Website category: university
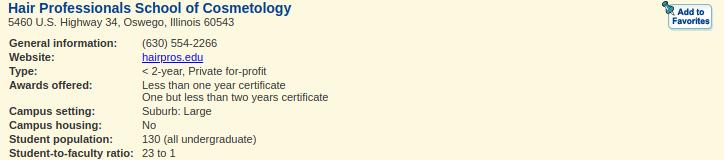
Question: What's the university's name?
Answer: Hair Professionals School of Cosmetology

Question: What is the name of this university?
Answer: Hair Professionals School of Cosmetology

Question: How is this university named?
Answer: Hair Professionals School of Cosmetology

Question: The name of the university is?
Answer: Hair Professionals School of Cosmetology

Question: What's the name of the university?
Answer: Hair Professionals School of Cosmetology

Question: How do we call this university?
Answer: Hair Professionals School of Cosmetology

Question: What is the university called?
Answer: Hair Professionals School of Cosmetology

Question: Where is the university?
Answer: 5460 U.S. Highway 34, Oswego, Illinois 60543

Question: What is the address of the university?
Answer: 5460 U.S. Highway 34, Oswego, Illinois 60543

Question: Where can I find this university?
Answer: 5460 U.S. Highway 34, Oswego, Illinois 60543

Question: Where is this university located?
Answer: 5460 U.S. Highway 34, Oswego, Illinois 60543

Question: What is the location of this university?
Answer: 5460 U.S. Highway 34, Oswego, Illinois 60543

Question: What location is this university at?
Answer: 5460 U.S. Highway 34, Oswego, Illinois 60543

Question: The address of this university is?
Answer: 5460 U.S. Highway 34, Oswego, Illinois 60543

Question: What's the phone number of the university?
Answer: (630) 554-2266

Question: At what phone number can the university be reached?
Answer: (630) 554-2266

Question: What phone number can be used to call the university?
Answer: (630) 554-2266

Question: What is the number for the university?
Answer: (630) 554-2266

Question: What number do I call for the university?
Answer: (630) 554-2266

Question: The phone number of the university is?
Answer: (630) 554-2266

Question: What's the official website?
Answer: hairpros.edu

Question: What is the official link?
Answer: hairpros.edu

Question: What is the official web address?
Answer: hairpros.edu

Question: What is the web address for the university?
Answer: hairpros.edu

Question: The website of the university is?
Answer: hairpros.edu

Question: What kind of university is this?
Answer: < 2-year, Private for-profit

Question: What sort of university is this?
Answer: < 2-year, Private for-profit

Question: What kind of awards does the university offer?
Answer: Less than one year certificate One but less than two years certificate

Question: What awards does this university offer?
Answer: Less than one year certificate One but less than two years certificate

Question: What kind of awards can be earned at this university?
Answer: Less than one year certificate One but less than two years certificate

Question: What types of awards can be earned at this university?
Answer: Less than one year certificate One but less than two years certificate

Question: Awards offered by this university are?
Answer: Less than one year certificate One but less than two years certificate

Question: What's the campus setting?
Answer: Suburb: Large

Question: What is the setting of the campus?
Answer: Suburb: Large

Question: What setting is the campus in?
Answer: Suburb: Large

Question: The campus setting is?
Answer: Suburb: Large

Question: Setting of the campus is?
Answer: Suburb: Large

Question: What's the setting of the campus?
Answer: Suburb: Large

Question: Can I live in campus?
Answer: No

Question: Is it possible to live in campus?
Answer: No

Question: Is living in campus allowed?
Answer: No

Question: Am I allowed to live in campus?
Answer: No

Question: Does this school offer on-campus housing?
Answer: No

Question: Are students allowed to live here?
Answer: No

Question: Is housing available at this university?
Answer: No

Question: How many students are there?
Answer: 130 (all undergraduate)

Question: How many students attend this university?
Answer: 130 (all undergraduate)

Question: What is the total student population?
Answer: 130 (all undergraduate)

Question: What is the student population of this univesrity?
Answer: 130 (all undergraduate)

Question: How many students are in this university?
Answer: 130 (all undergraduate)

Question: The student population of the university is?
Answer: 130 (all undergraduate)

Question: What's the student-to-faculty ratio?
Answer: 23 to 1

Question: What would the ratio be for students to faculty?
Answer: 23 to 1

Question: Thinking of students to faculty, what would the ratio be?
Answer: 23 to 1

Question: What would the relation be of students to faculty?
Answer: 23 to 1

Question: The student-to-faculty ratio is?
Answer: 23 to 1

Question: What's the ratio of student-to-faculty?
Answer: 23 to 1

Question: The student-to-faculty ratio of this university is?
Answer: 23 to 1